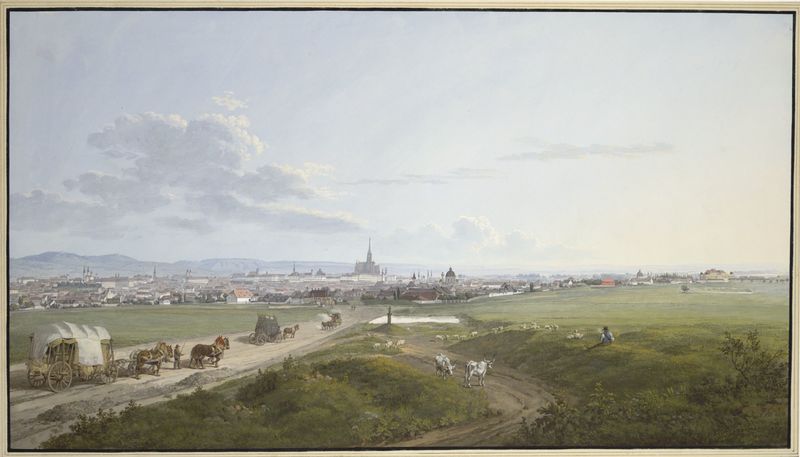
Titel: Blick auf Wien von der Spinnerin am Kreuz
Künstler: Jakob Alt
Standort: Wien
Institution: Albertina, Wien
Schlagwörter: baum, blau, gemälde, himmel, mann, weiß, wolken, grün, landschaft, menschen, stadt, grau, hut, strasse, gras, rot, tiere, weg, wiese, ebene, feld, felder, horizont, häuser, hügel, kühe, natur, strauch, vieh, weide, weite, gebüsch, grümn, kirche, wiesen, händler, kamin, karren, pferde, reiter, räder, turm, hellblau, ansicht, berge, gebirge, dorf, dächer, herde, rind, kutsche, kutschen, speichen, rad, wagen, kuppel, turner, stadtansicht, rinder, türme, dom, staub, kutscher, peitsche, trüb, kathedrale, blaugrau, ansiedlung, landwirtschaft, planwagen, hörner, gespann, reisende, schafe, ochsen, hirte, weise, fuhrwerk, siedler, plane, hirt, landschaftsgemälde, hummel, weiter himmel, horizont#, stadt#, menschen wagen, anreise, fuhtwerk, weißes rind